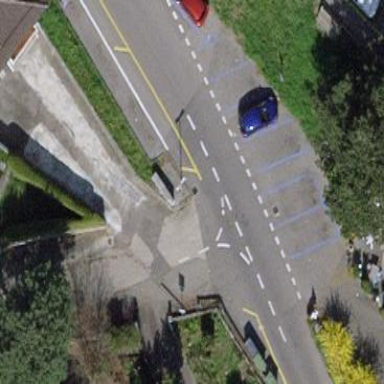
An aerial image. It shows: Street-side parking area.